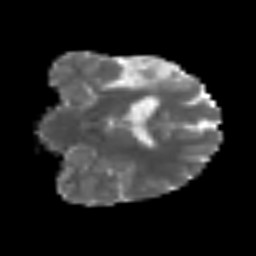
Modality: MD
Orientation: coronal
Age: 41
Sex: male
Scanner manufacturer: siemens
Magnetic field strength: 3 T
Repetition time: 3.2 s
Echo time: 0.081 s